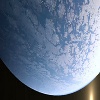
Label: cloud